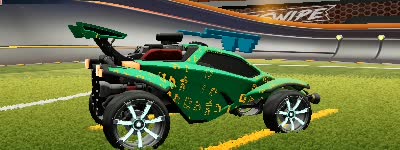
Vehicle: octane